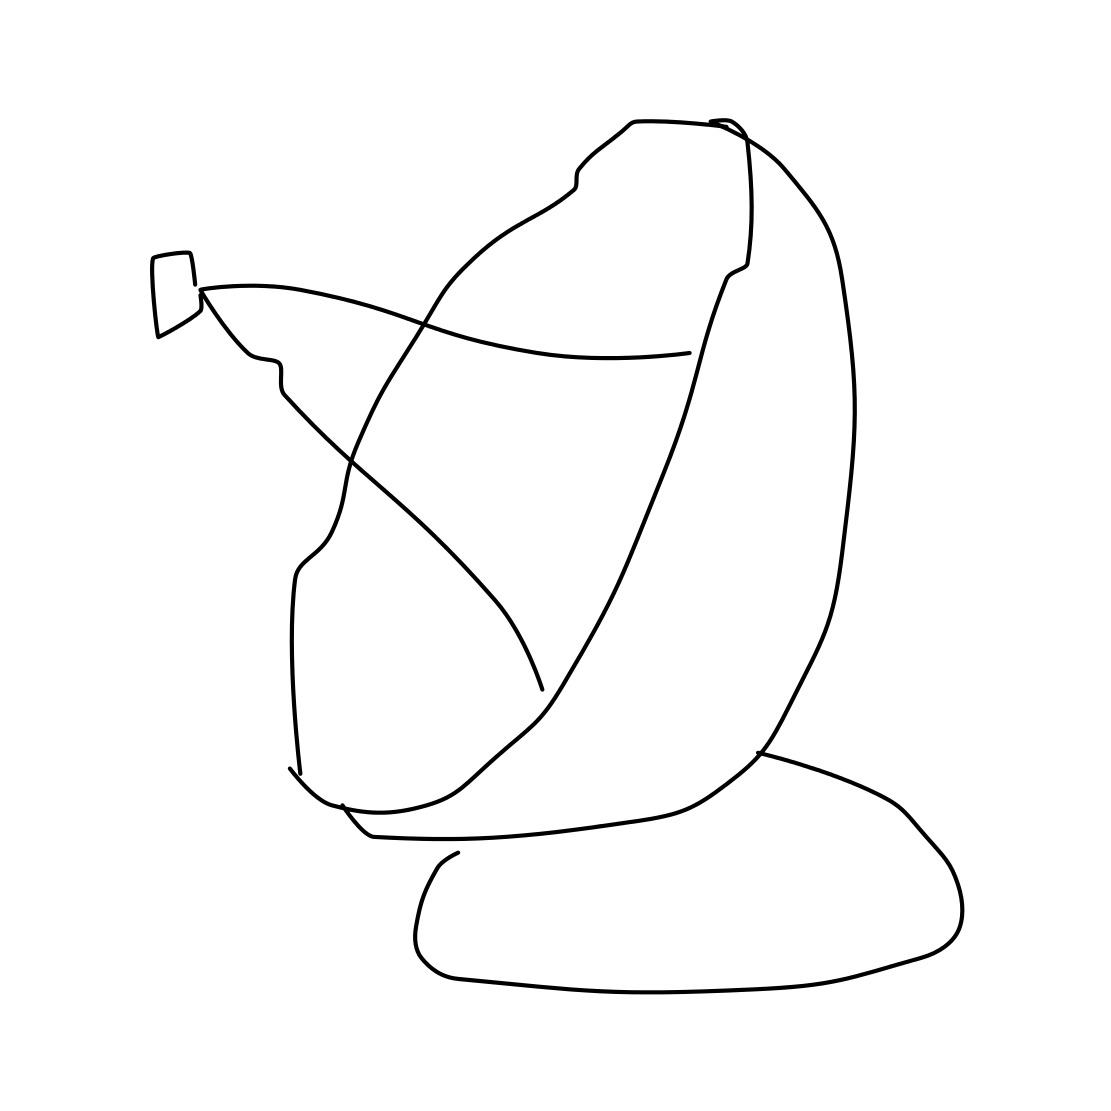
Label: satellite